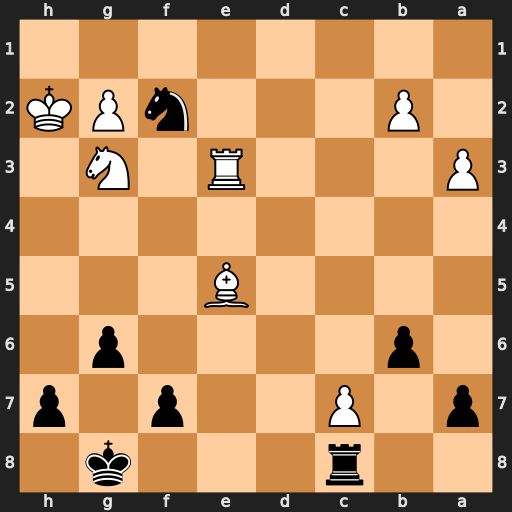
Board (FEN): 2r3k1/p1P2p1p/1p4p1/4B3/8/P3R1N1/1P3nPK/8
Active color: b
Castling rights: -
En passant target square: -
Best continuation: Ng4+ Kh3 Nxe3